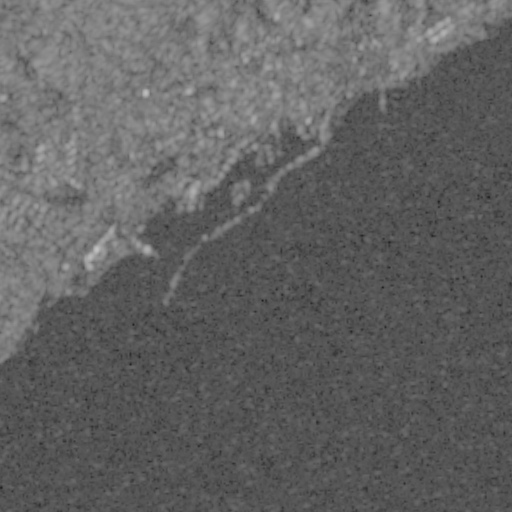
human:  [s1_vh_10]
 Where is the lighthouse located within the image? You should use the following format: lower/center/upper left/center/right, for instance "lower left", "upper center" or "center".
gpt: The lighthouse is located in the center left of the image.
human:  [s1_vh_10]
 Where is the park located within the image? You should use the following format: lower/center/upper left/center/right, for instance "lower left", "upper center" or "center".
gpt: The park is located in the upper of the image.
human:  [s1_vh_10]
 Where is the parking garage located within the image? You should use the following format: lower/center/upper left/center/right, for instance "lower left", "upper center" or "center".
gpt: The parking garage is located in the upper center of the image.
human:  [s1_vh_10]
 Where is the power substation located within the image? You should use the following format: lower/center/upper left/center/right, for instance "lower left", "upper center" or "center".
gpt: The power substation is located in the upper left of the image.
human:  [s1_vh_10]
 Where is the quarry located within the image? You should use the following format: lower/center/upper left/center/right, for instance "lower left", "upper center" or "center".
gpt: The quarry is located in the upper right of the image.
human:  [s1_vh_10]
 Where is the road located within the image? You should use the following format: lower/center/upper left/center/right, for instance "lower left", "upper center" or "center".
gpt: There is no road in the image.

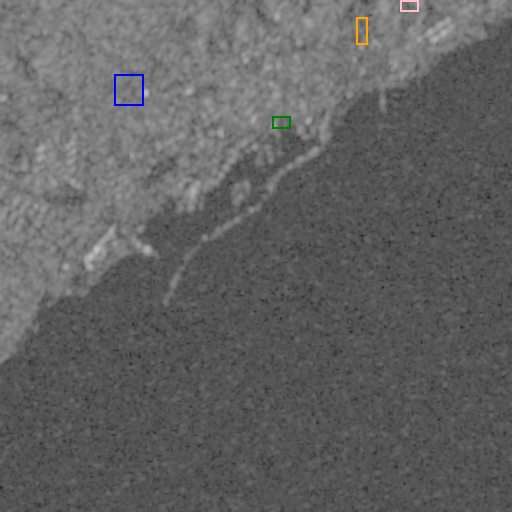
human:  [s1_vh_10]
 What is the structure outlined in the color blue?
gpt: The structure outlined in blue is a park.
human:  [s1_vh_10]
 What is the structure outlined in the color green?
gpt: The structure outlined in green is a parking garage.
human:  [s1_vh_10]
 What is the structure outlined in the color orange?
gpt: The structure outlined in orange is a parking lot.
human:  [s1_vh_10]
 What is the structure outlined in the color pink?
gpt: The structure outlined in pink is a quarry.
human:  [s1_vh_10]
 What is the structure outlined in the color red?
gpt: There is no red outline.